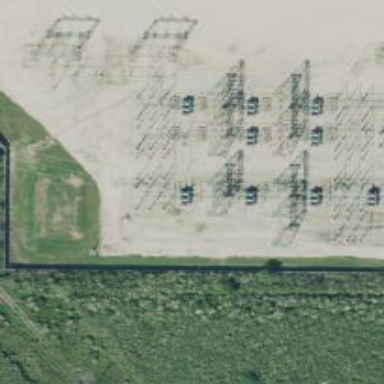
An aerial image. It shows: Switch used for power control.